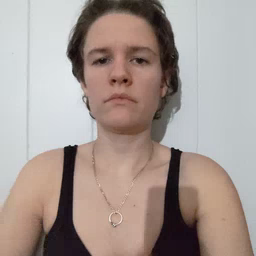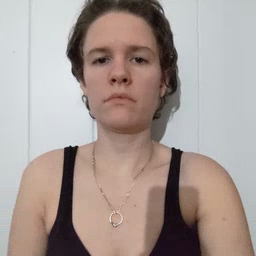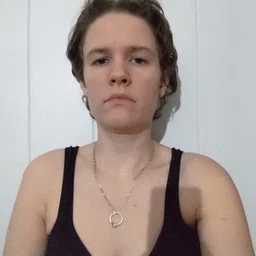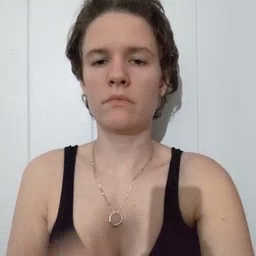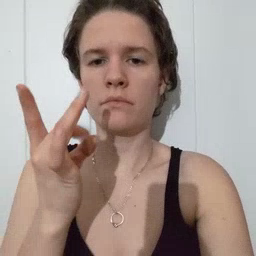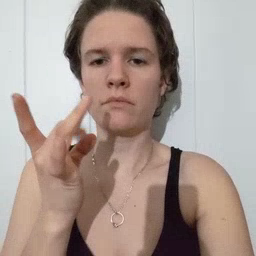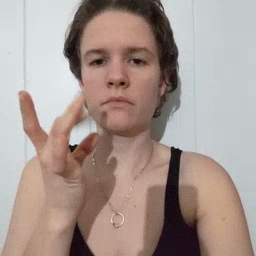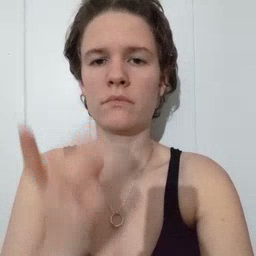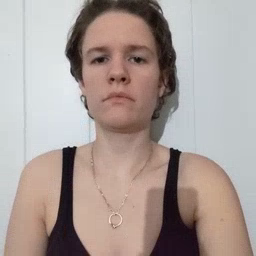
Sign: snack